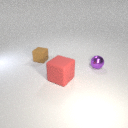
small brown rubber cube behind small purple metal sphere